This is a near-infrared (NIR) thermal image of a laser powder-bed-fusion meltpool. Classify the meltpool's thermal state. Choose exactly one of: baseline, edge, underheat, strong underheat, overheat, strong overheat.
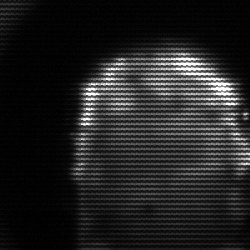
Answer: baseline